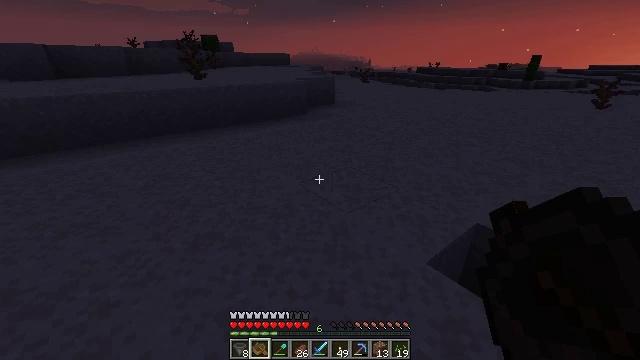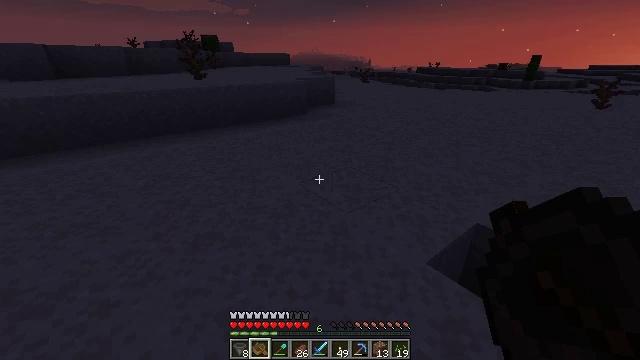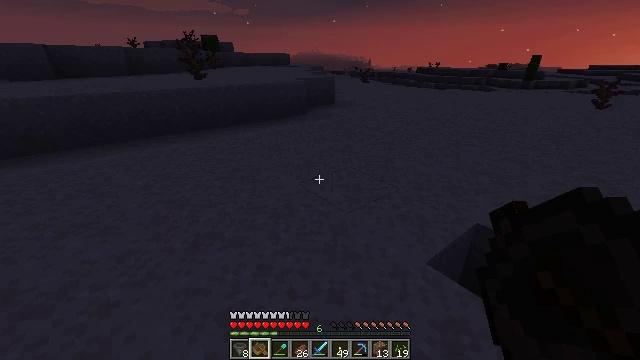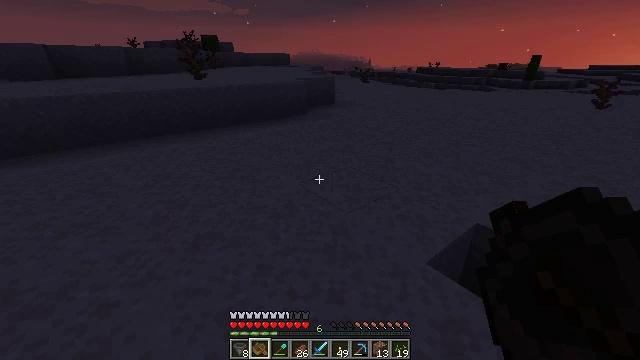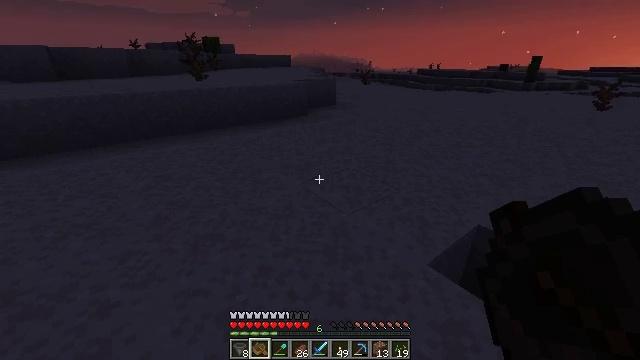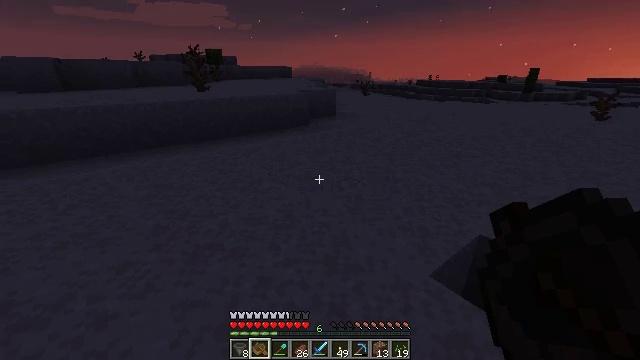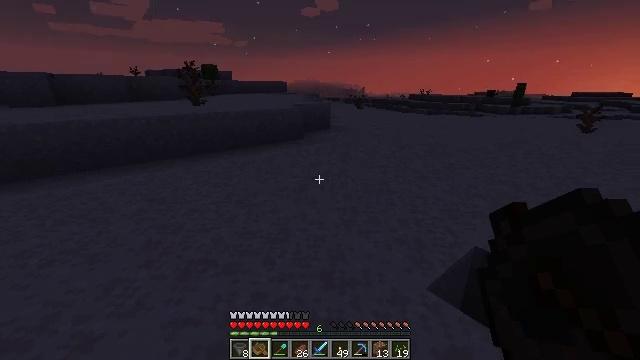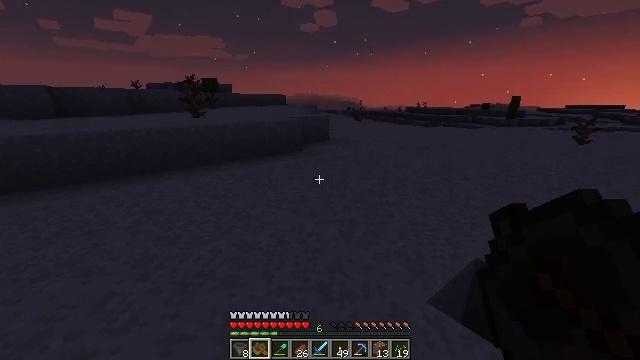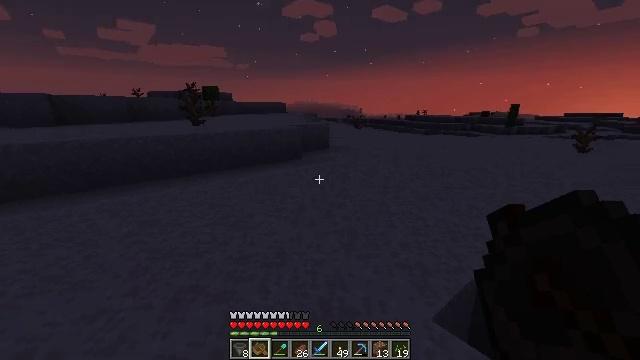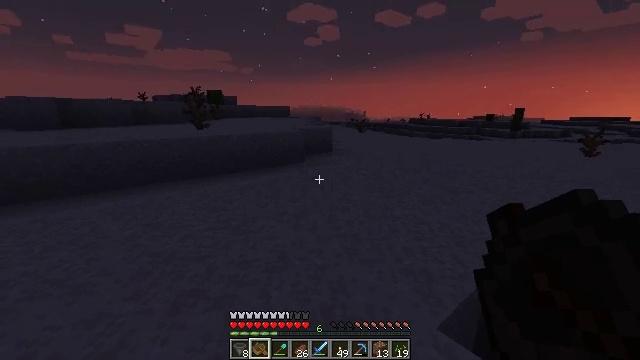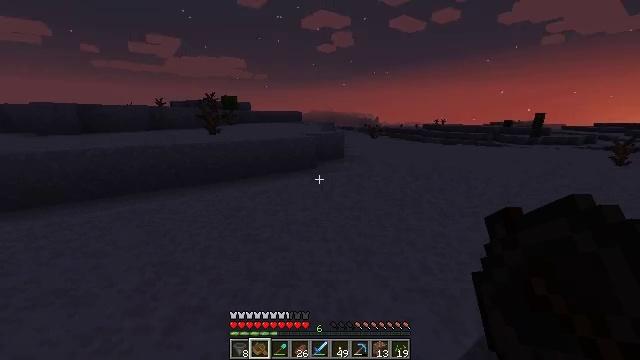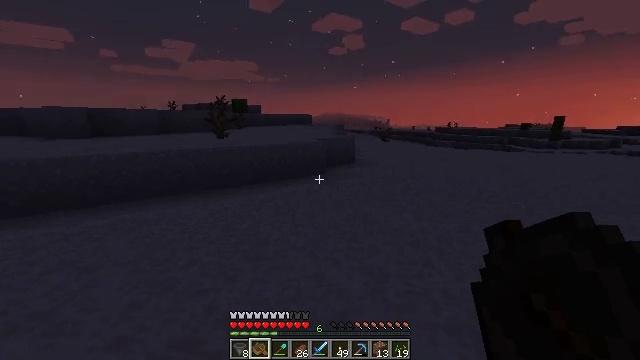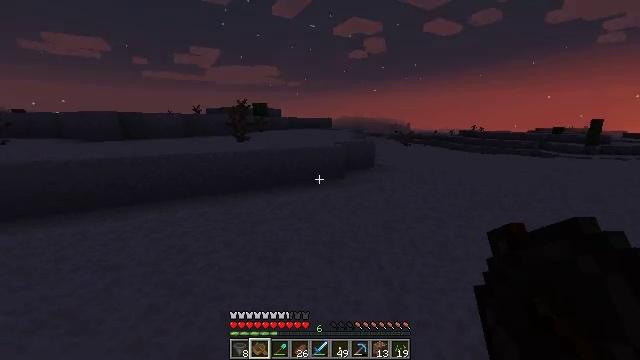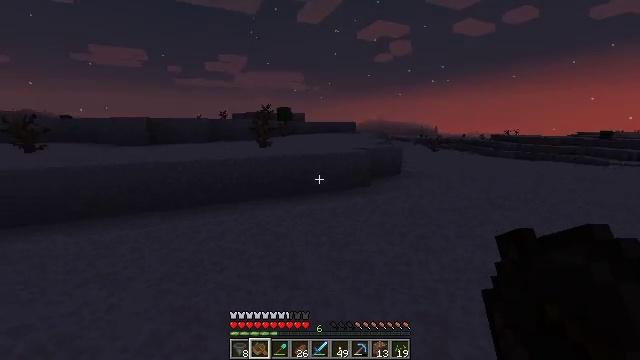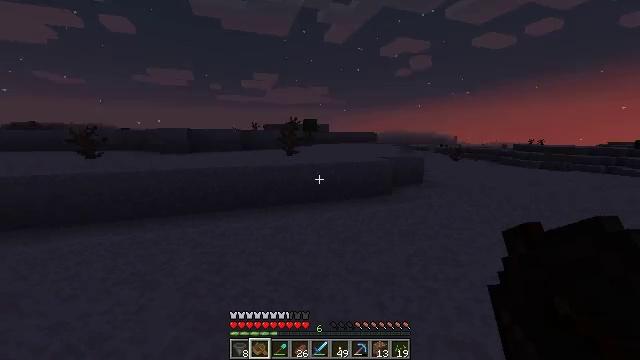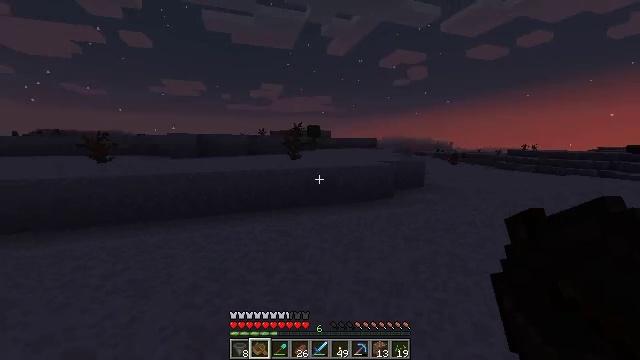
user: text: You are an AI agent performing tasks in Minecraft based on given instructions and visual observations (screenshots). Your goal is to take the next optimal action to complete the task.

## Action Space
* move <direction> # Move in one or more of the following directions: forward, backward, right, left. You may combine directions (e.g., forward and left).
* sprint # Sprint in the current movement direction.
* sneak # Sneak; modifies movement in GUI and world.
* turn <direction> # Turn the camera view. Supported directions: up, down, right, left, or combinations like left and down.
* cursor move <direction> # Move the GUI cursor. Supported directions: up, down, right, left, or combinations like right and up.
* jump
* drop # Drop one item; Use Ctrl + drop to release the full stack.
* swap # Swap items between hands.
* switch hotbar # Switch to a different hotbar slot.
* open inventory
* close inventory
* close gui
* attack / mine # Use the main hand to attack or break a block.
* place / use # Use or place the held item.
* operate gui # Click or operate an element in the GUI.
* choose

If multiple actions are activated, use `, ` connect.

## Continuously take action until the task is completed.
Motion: motion action
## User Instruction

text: Get cactus from the sandy areas.
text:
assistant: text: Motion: no_op
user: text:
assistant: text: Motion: no_op
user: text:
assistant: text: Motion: no_op
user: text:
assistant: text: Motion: no_op
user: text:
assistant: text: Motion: turn up
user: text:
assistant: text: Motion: turn right and up
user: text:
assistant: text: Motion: turn up
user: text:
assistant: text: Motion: move forward, turn up
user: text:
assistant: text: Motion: move forward
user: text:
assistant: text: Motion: move forward, turn left and up
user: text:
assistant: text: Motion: move forward, turn left
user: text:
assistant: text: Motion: move forward, turn left
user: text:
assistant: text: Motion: move forward, sprint, turn left
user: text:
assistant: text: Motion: move forward, sprint, turn left and up
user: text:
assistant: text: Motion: move forward, sprint
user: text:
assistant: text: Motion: move forward, sprint
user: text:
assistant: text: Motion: move forward, sprint, turn right and up
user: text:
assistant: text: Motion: move forward, turn right and up
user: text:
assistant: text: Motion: move forward, turn right
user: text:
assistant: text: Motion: move forward, turn right
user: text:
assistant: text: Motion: move forward, sprint, turn right
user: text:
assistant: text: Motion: move forward, sprint, turn right
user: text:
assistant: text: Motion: move forward, sprint
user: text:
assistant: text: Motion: move forward, sprint
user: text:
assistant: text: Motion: move forward
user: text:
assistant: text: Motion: move forward, turn left and up
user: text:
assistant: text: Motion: move forward
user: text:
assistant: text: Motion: move forward
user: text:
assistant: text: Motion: move forward, sprint
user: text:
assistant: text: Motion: move forward, sprint